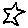
Label: star